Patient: sex M, age 72
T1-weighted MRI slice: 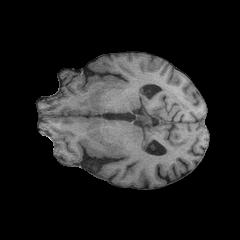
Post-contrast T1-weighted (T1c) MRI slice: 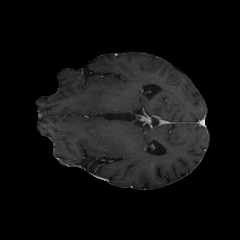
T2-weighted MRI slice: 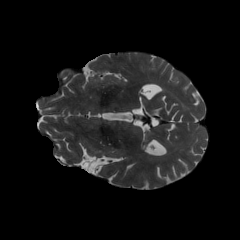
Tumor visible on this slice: yes
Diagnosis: Glioblastoma, IDH-wildtype
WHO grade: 4